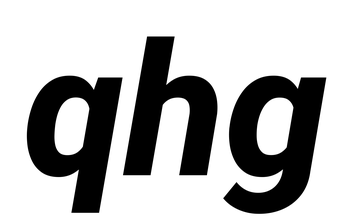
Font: Roboto-Italic_ExtraBold_Italic